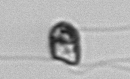
Label: flagellate_morphotype1